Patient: sex M, age 64
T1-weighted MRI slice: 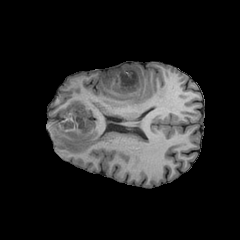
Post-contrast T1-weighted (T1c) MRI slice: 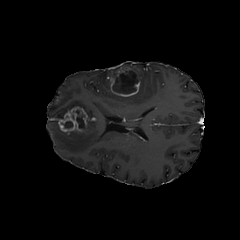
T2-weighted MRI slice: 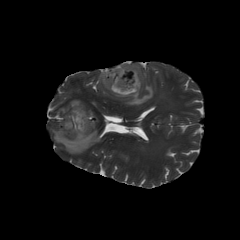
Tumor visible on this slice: yes
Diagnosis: Glioblastoma, IDH-wildtype
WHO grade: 4